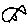
Label: fish